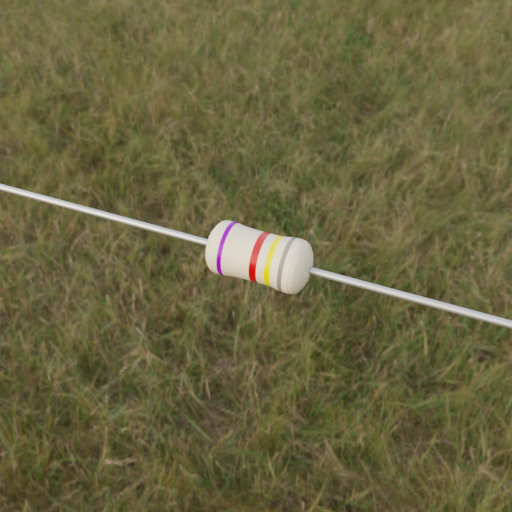
Resistor colour bands (in order): violet, red, yellow, gray